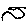
Label: line